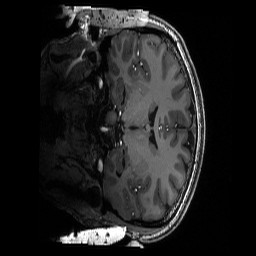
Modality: T1w
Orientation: coronal
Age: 27
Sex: female
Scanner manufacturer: siemens
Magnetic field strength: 6.98 T
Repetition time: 3.1 s
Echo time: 0.00252 s